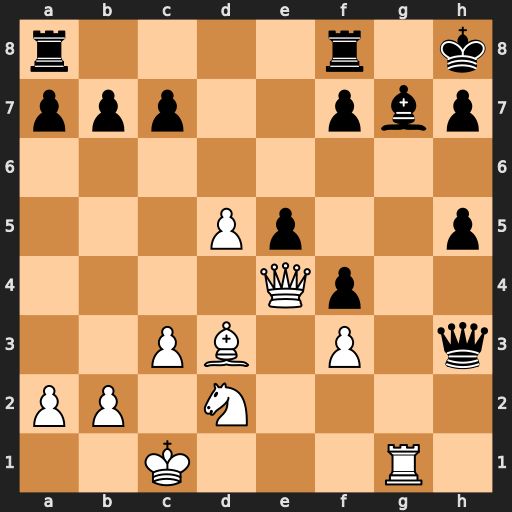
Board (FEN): r4r1k/ppp2pbp/8/3Pp2p/4Qp2/2PB1P1q/PP1N4/2K3R1
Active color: w
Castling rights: -
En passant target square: -
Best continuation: Qxh7#